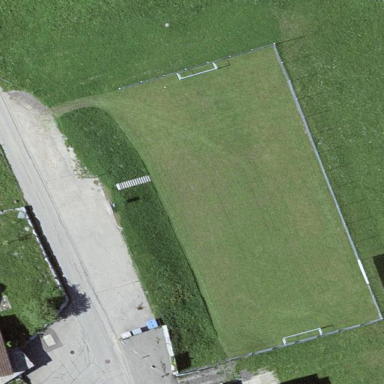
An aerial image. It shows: Soccer field.